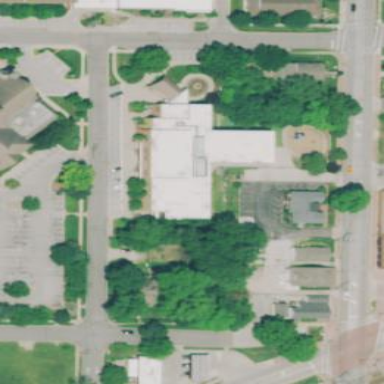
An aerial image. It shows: School building.